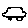
Label: car